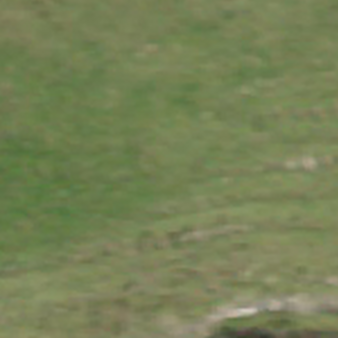
Label: other